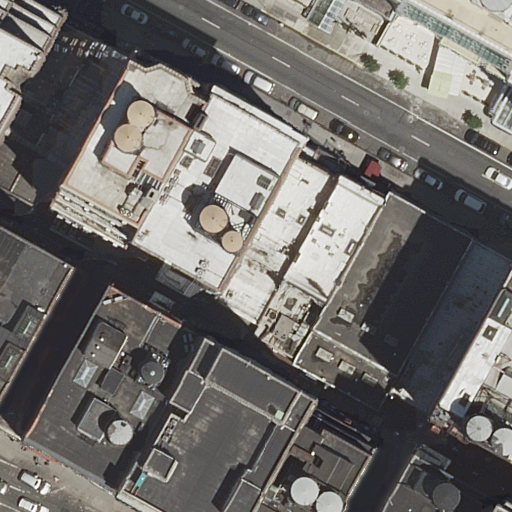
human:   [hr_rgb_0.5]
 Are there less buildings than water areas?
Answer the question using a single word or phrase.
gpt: no

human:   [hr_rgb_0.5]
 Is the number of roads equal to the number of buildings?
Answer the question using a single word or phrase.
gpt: no

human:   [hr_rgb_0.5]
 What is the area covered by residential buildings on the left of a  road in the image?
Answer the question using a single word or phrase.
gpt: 3665m2

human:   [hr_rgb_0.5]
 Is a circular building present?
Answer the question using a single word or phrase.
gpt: no

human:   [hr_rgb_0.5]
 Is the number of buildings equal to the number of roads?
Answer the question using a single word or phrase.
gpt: no

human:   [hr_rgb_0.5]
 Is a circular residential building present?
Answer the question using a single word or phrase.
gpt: no

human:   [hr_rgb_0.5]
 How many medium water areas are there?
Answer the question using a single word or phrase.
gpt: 0

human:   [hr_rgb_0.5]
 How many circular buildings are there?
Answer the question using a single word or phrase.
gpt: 0

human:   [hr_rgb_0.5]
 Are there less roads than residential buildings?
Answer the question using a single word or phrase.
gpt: yes

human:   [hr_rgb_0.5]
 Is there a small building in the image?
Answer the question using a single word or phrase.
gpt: yes

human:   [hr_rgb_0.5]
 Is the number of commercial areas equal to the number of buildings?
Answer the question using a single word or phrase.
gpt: no

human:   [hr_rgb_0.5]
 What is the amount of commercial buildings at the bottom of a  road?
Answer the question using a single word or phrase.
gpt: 0

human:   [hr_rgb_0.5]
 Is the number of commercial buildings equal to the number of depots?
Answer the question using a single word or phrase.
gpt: yes

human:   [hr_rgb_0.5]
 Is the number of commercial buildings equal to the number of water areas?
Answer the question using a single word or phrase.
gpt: yes

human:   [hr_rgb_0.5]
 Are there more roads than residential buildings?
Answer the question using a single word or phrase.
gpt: no

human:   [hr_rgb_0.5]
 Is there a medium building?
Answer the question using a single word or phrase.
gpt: yes

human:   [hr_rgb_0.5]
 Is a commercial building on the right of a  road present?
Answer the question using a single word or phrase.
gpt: no

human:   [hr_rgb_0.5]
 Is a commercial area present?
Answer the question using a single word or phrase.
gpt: no

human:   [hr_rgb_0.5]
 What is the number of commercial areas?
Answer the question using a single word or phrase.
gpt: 0

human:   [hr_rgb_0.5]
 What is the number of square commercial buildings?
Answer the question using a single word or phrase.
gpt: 0

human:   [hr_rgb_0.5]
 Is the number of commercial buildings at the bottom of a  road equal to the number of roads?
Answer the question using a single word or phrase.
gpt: no

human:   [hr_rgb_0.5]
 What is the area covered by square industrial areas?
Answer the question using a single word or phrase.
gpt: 0m2

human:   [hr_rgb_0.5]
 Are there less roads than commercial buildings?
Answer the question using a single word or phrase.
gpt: no

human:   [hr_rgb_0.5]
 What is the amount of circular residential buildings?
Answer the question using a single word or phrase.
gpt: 0

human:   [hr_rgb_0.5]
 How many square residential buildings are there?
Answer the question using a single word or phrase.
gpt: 0

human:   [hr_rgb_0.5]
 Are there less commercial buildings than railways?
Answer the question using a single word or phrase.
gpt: no

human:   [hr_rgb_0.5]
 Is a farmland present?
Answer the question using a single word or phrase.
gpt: no

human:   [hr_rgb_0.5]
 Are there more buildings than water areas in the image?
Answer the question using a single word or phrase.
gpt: yes

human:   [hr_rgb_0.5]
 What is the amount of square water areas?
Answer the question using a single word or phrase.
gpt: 0

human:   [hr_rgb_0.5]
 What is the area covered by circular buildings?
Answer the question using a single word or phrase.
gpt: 0m2

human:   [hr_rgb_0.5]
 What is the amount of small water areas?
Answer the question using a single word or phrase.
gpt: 0

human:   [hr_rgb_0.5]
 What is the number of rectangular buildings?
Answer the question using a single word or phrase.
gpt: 18

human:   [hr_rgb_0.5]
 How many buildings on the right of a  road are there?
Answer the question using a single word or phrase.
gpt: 17

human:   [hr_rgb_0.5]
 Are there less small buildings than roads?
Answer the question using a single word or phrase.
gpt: no

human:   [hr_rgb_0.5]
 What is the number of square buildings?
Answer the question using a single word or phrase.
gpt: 0

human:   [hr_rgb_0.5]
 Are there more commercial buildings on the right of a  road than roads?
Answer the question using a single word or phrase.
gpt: no